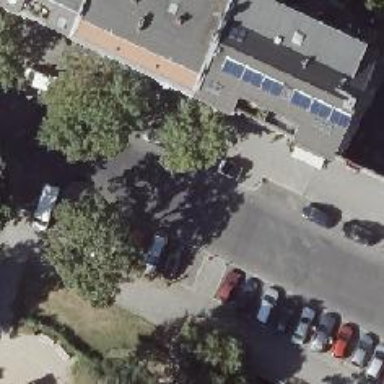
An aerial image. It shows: Asphalt footway with unmarked crossing.